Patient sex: F
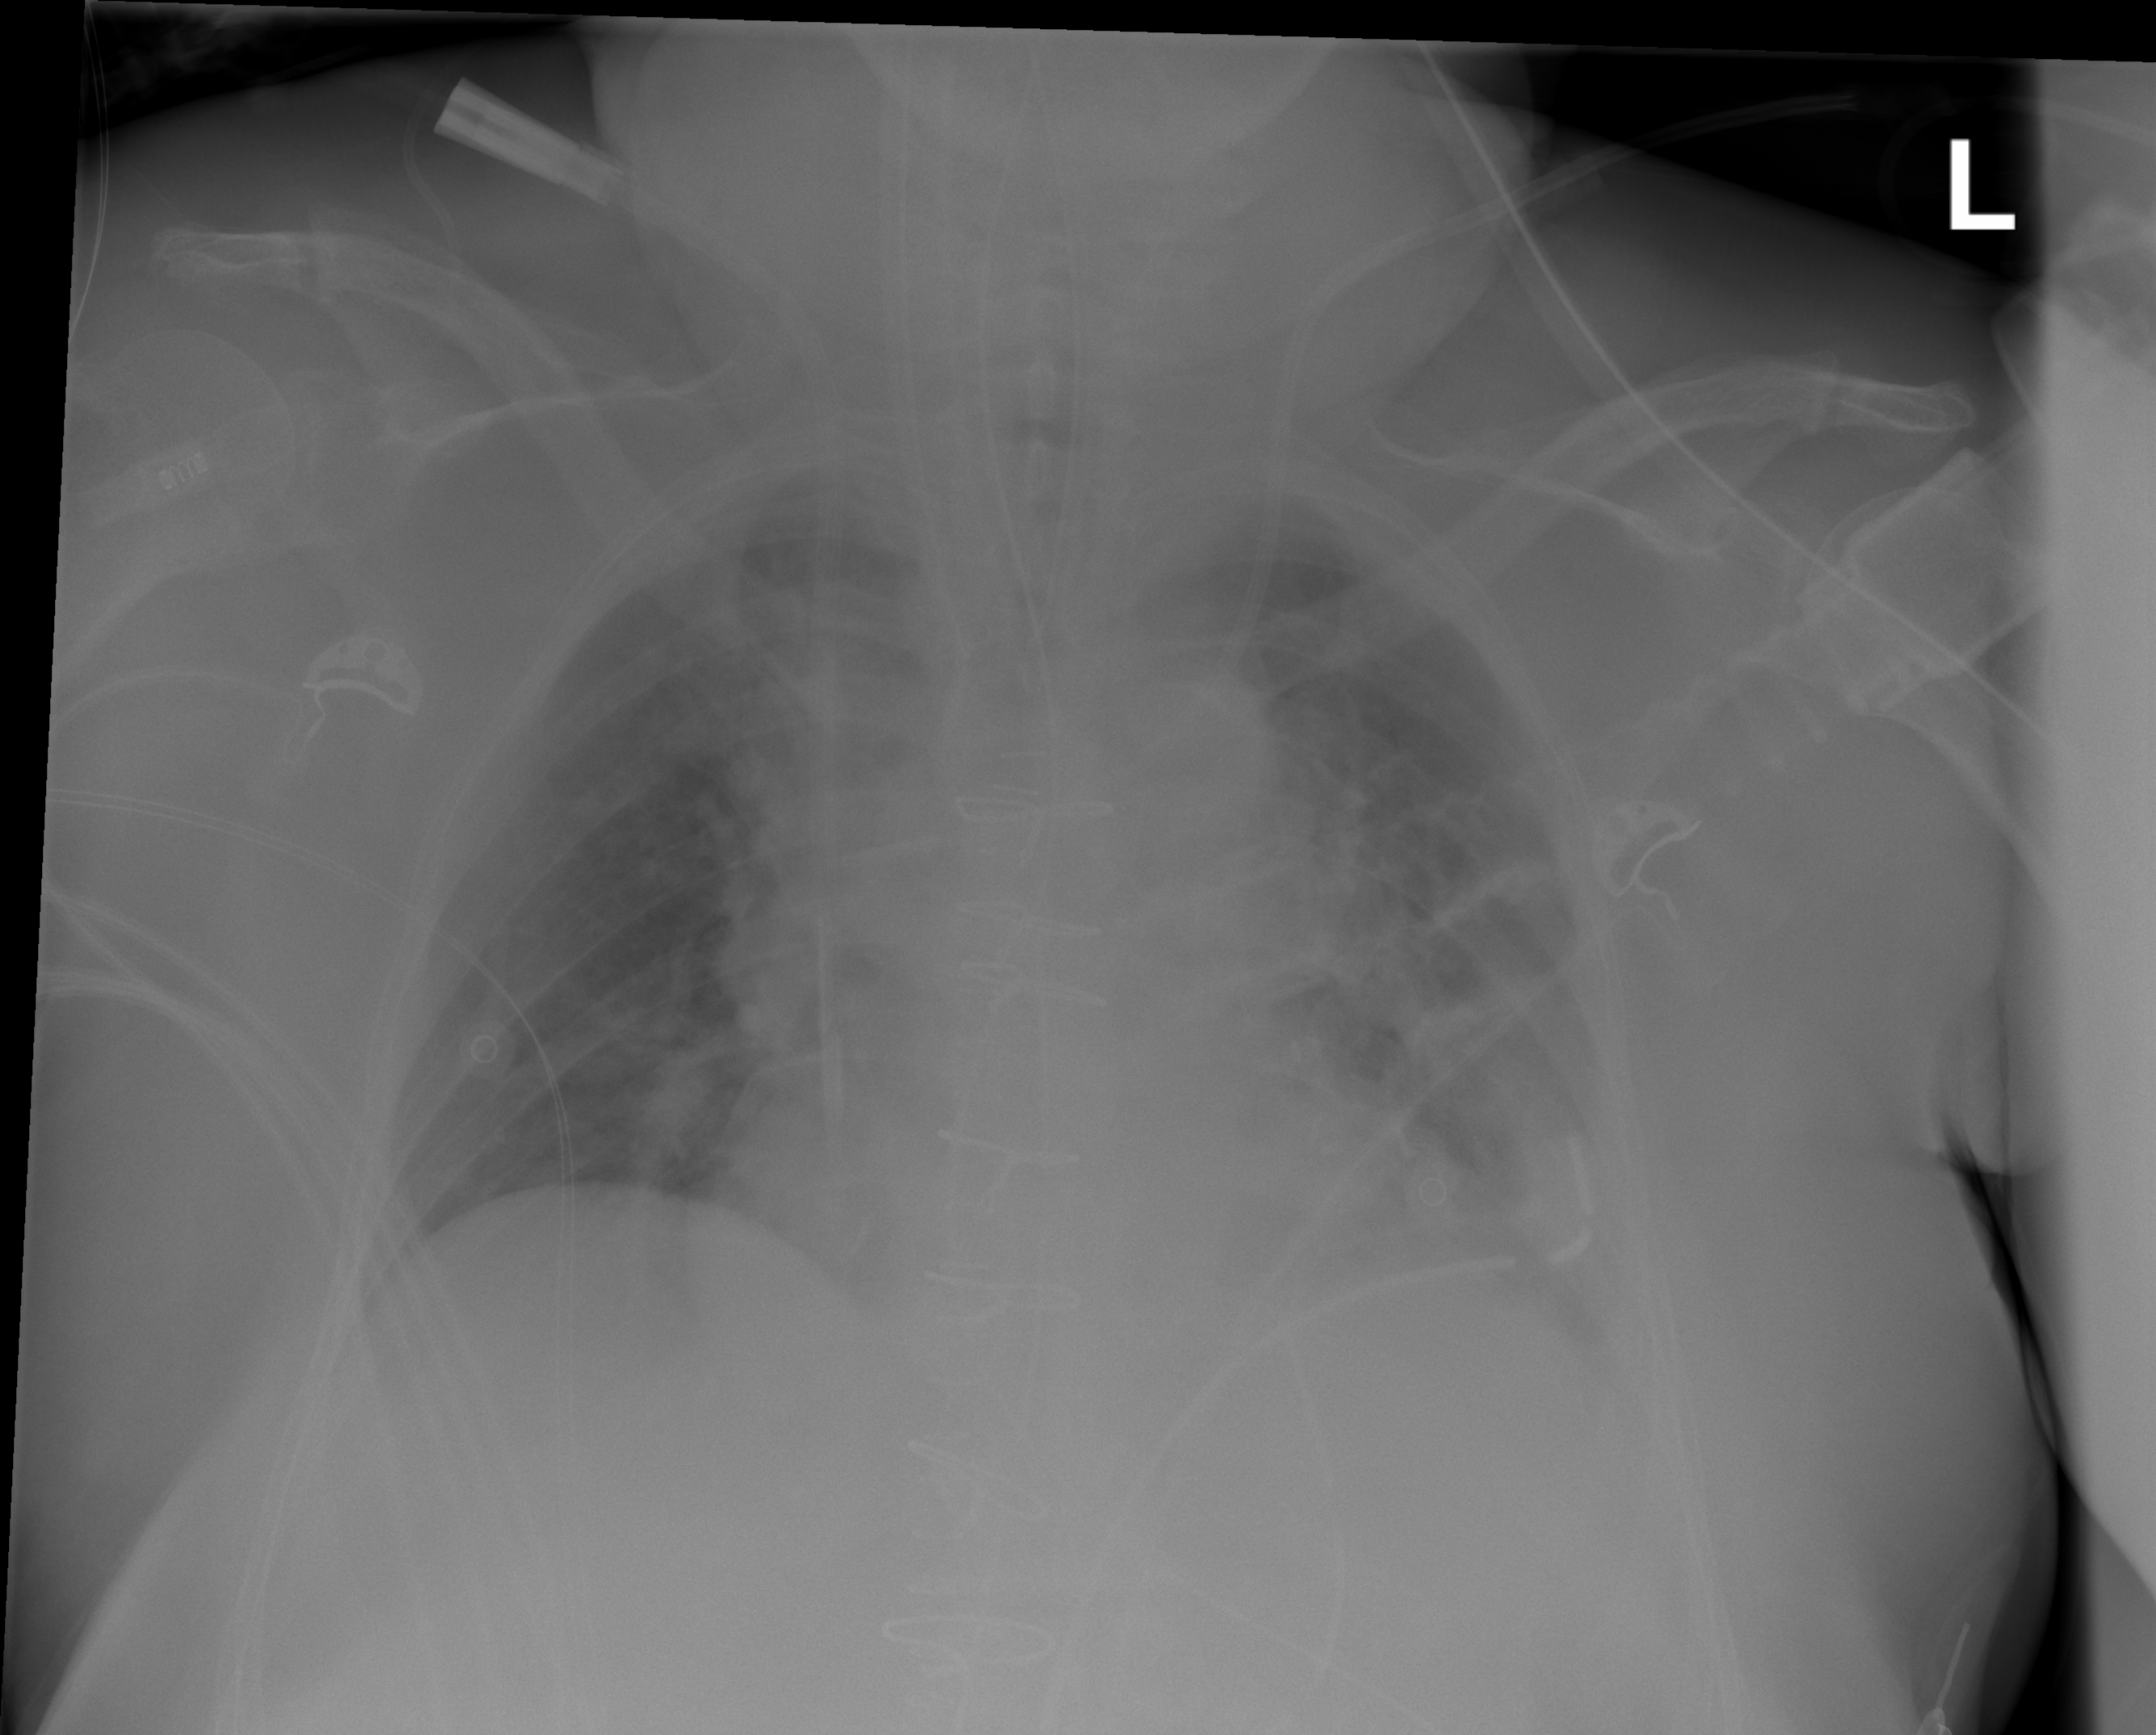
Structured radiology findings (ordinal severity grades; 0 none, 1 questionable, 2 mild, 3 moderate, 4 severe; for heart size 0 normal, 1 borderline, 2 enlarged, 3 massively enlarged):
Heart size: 2
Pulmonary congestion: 2
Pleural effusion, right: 0
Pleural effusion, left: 2
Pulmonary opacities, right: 1
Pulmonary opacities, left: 1
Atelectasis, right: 2
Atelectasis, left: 2